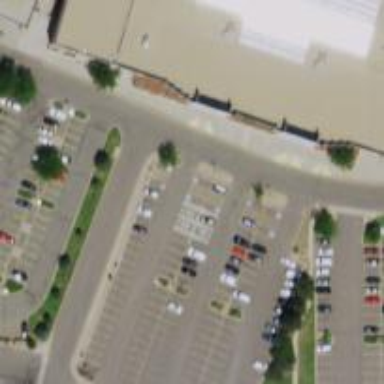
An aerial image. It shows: Parking space.